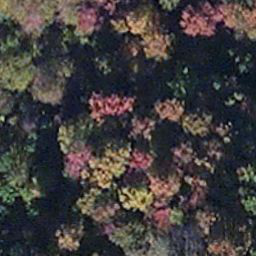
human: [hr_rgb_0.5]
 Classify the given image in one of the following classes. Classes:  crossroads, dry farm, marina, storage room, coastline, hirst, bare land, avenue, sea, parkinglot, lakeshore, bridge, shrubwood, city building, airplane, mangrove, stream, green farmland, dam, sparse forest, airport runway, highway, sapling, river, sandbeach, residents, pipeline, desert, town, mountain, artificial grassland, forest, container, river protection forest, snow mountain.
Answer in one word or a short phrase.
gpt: mangrove